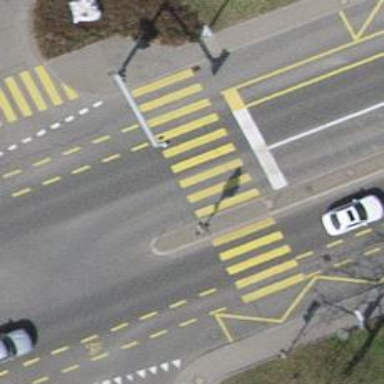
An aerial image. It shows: Crossing with traffic signals and zebra crossing island.